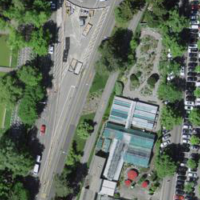
EUNIS habitat code: 54
Species observed at this site:
Corvus corone
Podiceps cristatus
Fulica atra
Dendrocopos major
Apis mellifera
Trifolium pratense
Xylocopa violacea
Larus michahellis
Cygnus olor
Chelidonium majus
Columba livia
Tussilago farfara
Cyanistes caeruleus
Anas platyrhynchos
Sturnus vulgaris
Euphorbia lathyris
Fringilla coelebs
Passer domesticus
Carduelis carduelis
Columba palumbus
Turdus merula
Parus major
Hirundo rustica
Mergus merganser
Sterna hirundo
Motacilla alba